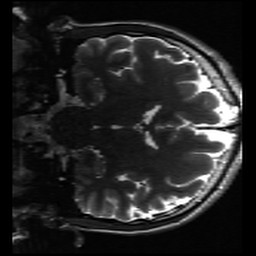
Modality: inplaneT2
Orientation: coronal